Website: lowes
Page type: customer-info-address
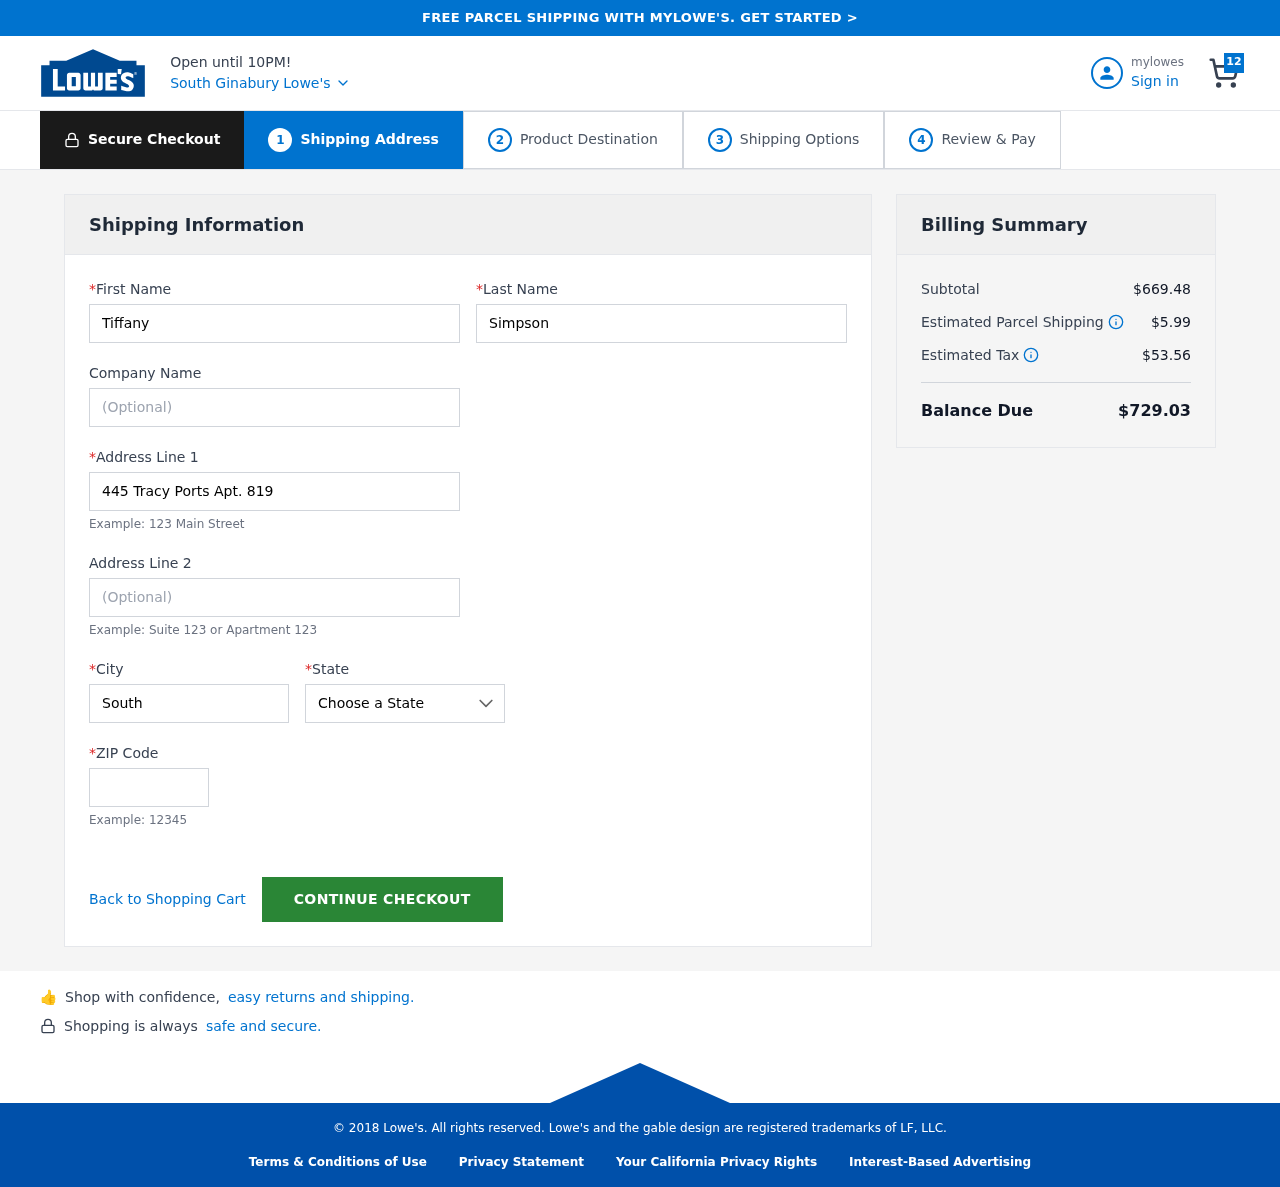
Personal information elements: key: PII_CITY
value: South Ginabury
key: PII_FIRSTNAME
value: Tiffany
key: PII_LASTNAME
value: Simpson
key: PII_POSTCODE
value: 28361
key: PII_STATE
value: MP
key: PII_STREET
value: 445 Tracy Ports Apt. 819
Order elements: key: ORDER_NUM_ITEMS
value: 12
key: ORDER_SUBTOTAL
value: $669.48
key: ORDER_SHIPPING_COST
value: $5.99
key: ORDER_TAX
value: $53.56
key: ORDER_TOTAL
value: $729.03